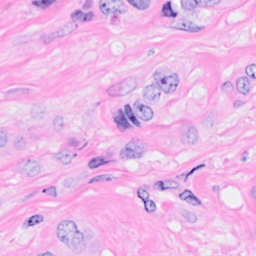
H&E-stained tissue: Breast